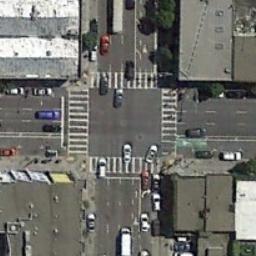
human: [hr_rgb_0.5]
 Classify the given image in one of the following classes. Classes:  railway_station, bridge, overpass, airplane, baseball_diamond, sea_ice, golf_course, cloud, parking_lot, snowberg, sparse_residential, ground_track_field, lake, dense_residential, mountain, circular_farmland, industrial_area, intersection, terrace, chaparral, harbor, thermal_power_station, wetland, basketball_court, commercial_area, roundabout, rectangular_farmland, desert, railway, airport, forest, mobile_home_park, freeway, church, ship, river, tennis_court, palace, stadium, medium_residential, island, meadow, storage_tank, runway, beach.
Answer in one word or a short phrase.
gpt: intersection